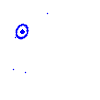
Particle: proton